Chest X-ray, AP view. Patient: 68 years old, sex F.
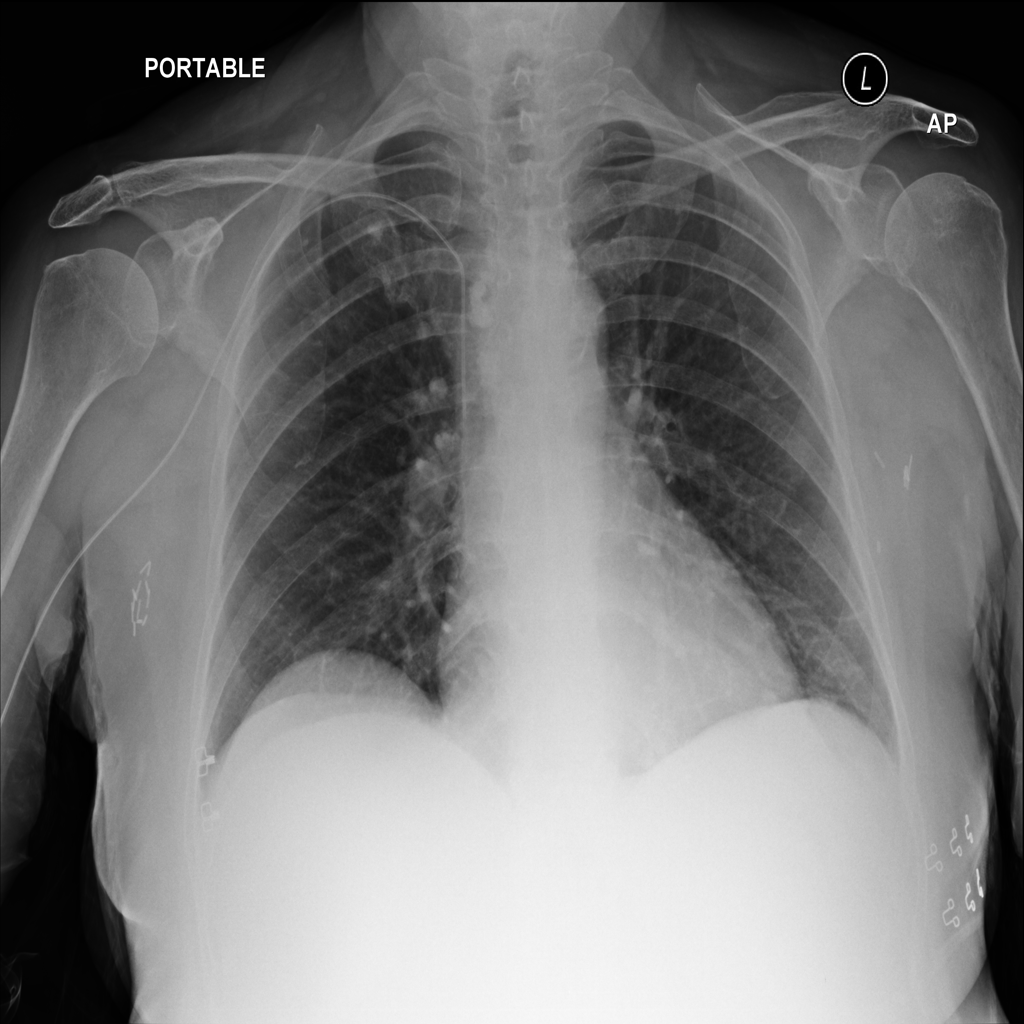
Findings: No Finding